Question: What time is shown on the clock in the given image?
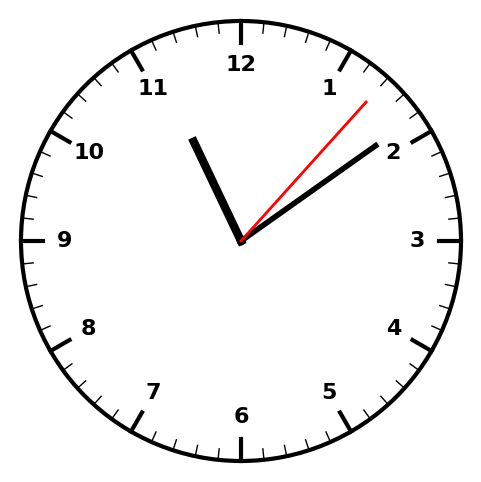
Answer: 11:09:07